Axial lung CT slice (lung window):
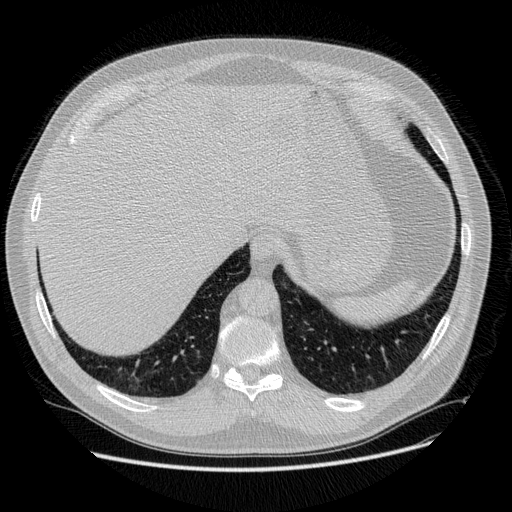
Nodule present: no